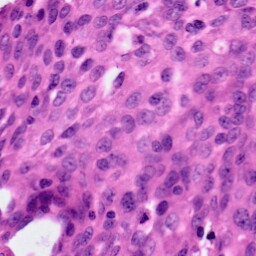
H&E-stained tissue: Ovarian